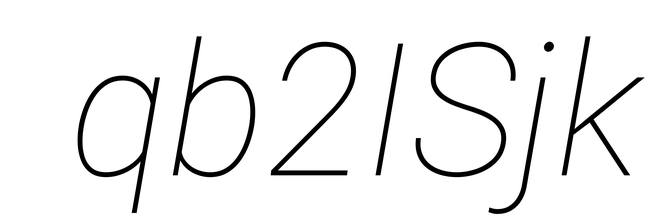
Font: Roboto-Italic_Thin_Italic